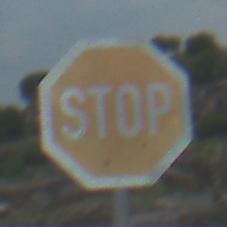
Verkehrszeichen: Stop
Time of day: MorningAfternoon
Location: Outdoor (Nature)
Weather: PartlyCloudy
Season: NotSpecified
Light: Natural